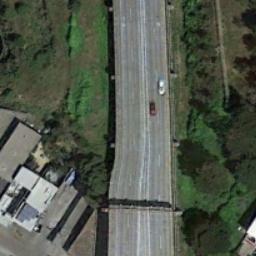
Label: freeway